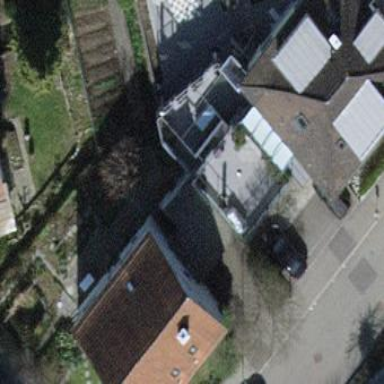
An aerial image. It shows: Building with tiled roof.